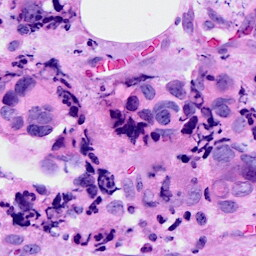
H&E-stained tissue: Breast